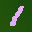
Label: 1